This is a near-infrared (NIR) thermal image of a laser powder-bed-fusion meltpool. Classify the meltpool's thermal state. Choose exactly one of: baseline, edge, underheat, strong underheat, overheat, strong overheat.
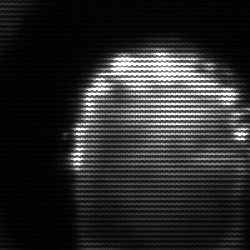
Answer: baseline